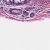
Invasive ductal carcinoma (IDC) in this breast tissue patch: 1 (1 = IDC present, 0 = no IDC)